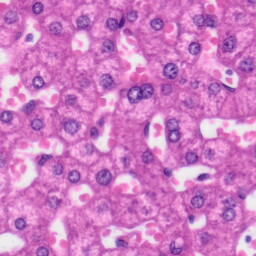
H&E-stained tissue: Liver